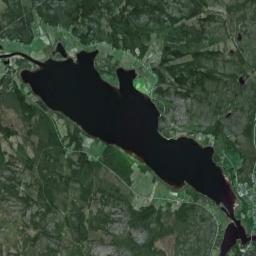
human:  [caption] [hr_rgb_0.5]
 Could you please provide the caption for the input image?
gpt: There is an irregular blue lake on the ground with lush green vegetation .

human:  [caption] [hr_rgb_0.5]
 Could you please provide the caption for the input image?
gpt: Many trees are around the lake .

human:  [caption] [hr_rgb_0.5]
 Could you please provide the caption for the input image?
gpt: There are green fields beside the lake in the picture .

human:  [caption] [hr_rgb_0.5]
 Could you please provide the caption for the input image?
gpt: The lake lies in fields and forests and the water is dark blue .

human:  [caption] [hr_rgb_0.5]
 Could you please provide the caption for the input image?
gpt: There are green forests and meadows around the lake .